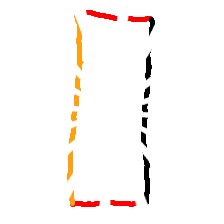
Shape: rectangle